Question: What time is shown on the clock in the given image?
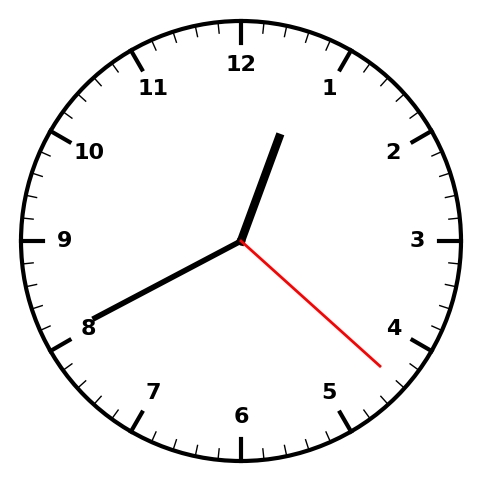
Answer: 12:40:22